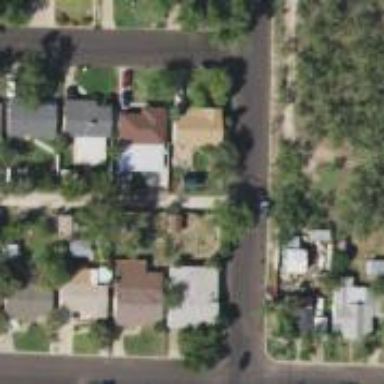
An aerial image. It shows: Alley classified as service road.